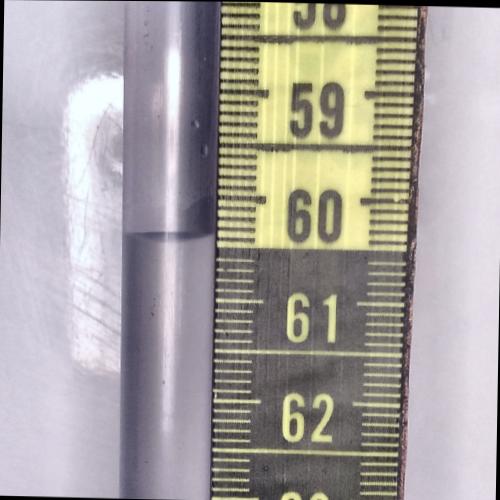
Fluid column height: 60.4 cm